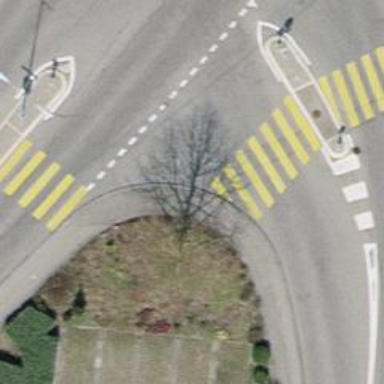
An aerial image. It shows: Sidewalk.